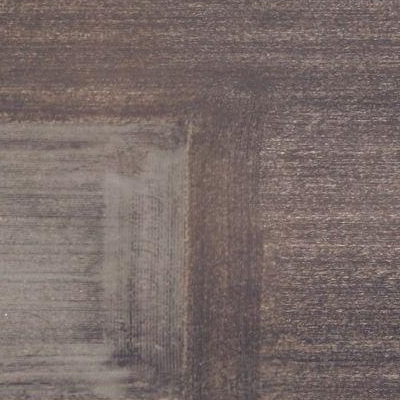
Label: Field